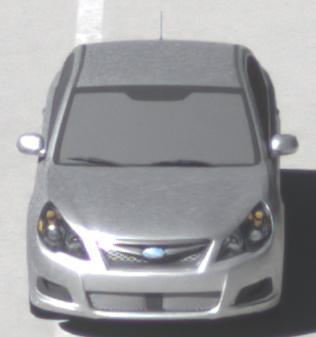
Make: Subaru
Model: Legacy 2.0R
Detailed model: Legacy (IV) Limousine
Model produced from: 2007/09
Model produced until: 2008/10
Doors: 4
Color: white
Road condition: dry road
Daytime: morning or afternoon
Contrast: high contrast